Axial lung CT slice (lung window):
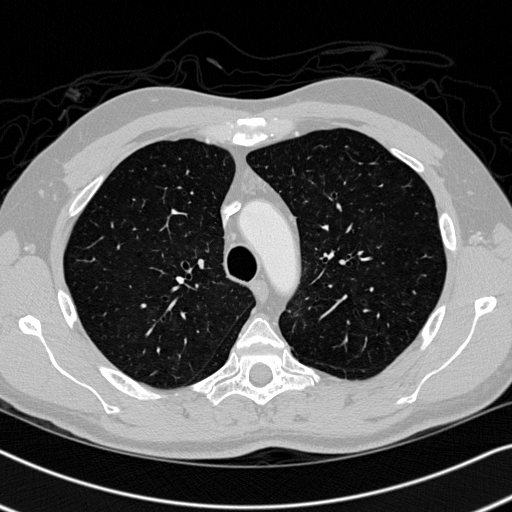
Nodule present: no